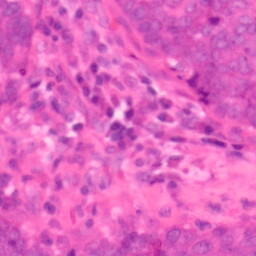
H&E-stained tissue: Colon